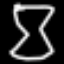
Label: hourglass